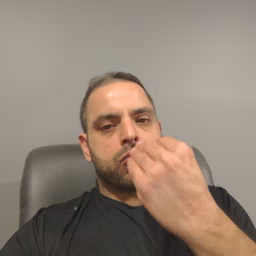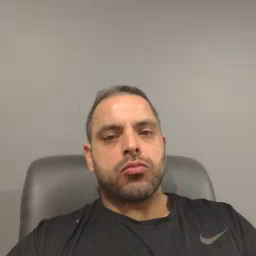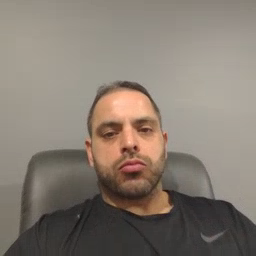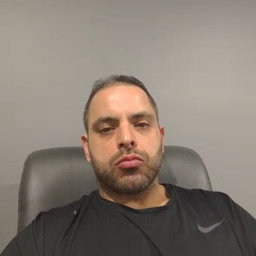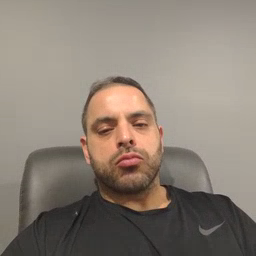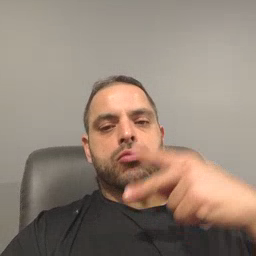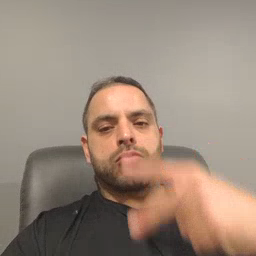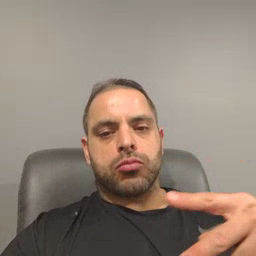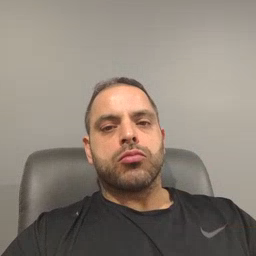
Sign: pen